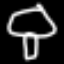
Label: mushroom